Question: I have two short (S with the size of 1x10) and very long (L with the size of 1x1000) strings and I am going to find the locations in L which are matched with S.

In this specific matching, I am just interested to match some specific strings in S (the black strings). Is there any function or method in matlab that can match some specific strings (for example string numbers of 1, 5, 9 in S)?
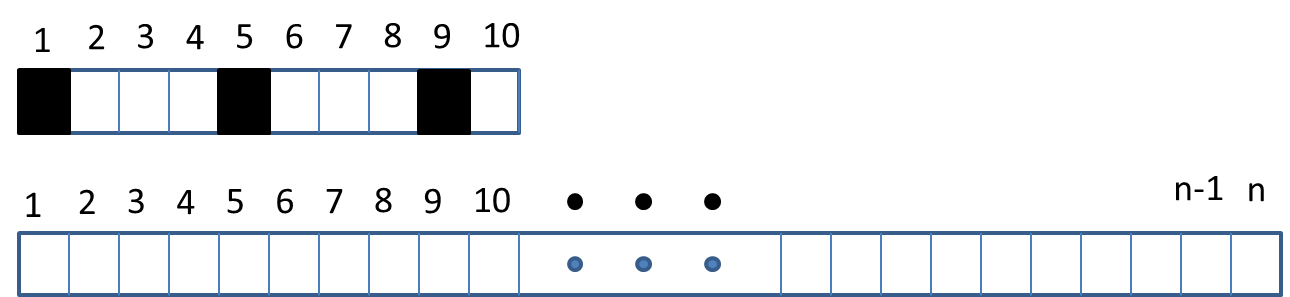
Answer: If I understand your question correctly, you want to find substrings in 'L' that contain the same letters (characters) as 'S' in certain positions (let's say given by array 'idx'). Regular expressions are ideal here, so I suggest using 'regexp'.
In regular expressions, a dot ('.') matches any character, and curly braces ('{}') optionally specify the number of desired occurrences. For example, to match a string of length 6, where the second character is 'a' and the fifth is 'b', our regular expression could be any of the following syntaxes:
'''
.a..b.
.a.{2}b.
.{1}a.{2}b.{1}
'''
any of these is correct. So let's construct a regular expression pattern first:
'''
in = num2cell(diff([0; idx(:); numel(S) + 1]) - 1); %// Intervals
ch = num2cell(S(idx(:))); %// Matched characters
C = [in(:)'; ch(:)', {''}];
pat = sprintf('.{%d}%c', C{:}); %// Pattern for regexp
'''
Now all is left is to feed 'regexp' with 'L' and the desired pattern:
'''
loc = regexp(L, pat)
'''
and voila!
### Example
Let's assume that:
'''
S = 'wbzder'
L = 'gabcdexybhdef'
idx = [2 4 5]
'''
First we build a pattern:
'''
in = num2cell(diff([0; idx(:); numel(S) + 1]) - 1);
ch = num2cell(S(idx(:)));
C = [in(:)'; ch(:)', {''}];
pat = sprintf('.{%d}%c', C{:});
'''
The pattern we get is:
'''
pat =
.{1}b.{1}d.{0}e.{1}
'''
Obviously we can add code that beautifies this pattern into '.b.de.', but this is really an unnecessary optimization ('regexp' can handle the former just as well).
After we do:
'''
loc = regexp(L, pat)
'''
we get the following result:
'''
loc =
2 8
'''
Seems correct.